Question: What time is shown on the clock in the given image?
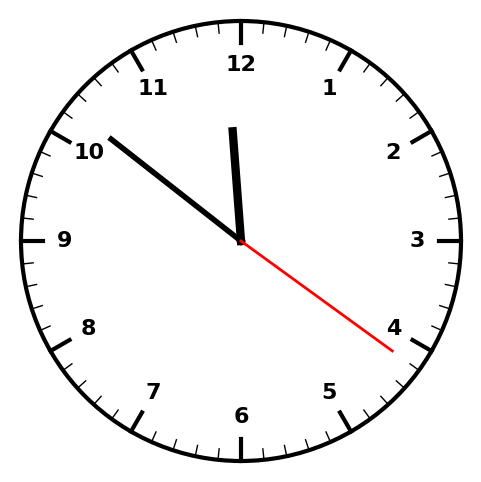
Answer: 11:51:21